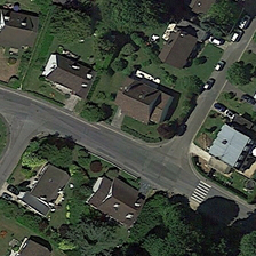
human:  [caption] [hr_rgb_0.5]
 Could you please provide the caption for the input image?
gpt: Many green plants are planted around the neighborhood.

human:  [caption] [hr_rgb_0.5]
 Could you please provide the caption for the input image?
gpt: Many green plants are planted in the neighborhood.

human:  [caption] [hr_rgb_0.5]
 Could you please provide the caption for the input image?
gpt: There are many green plants growing nearby.

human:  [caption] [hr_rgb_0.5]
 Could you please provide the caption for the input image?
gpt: Green plants in the neighborhood

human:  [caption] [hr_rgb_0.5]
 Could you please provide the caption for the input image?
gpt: Many green plants are planted in the neighborhood.